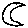
Label: moon